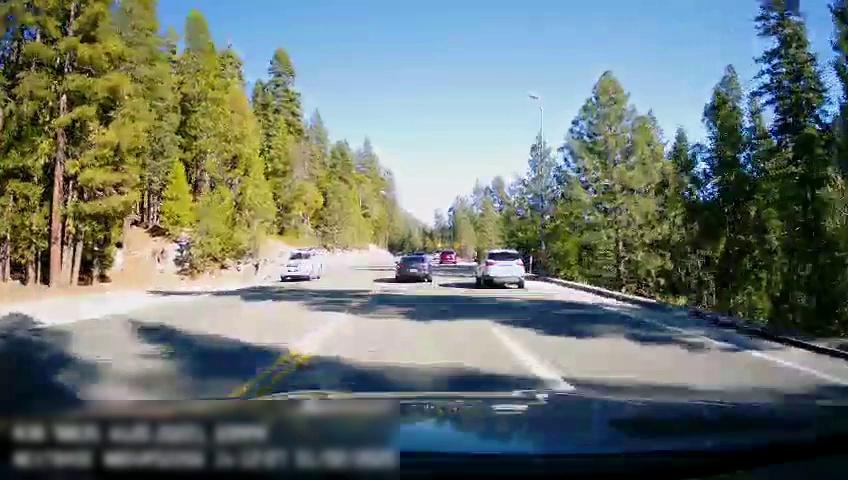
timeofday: Day
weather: Sunny
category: Drivable Space
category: Vehicles | SUV
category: Vehicles | Car
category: Vehicles | SUV
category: Vehicles | SUV
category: Lanes | Current Lane
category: Lanes | Current Lane
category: Lanes | Alternate Lane
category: Lanes | Opposite Lane